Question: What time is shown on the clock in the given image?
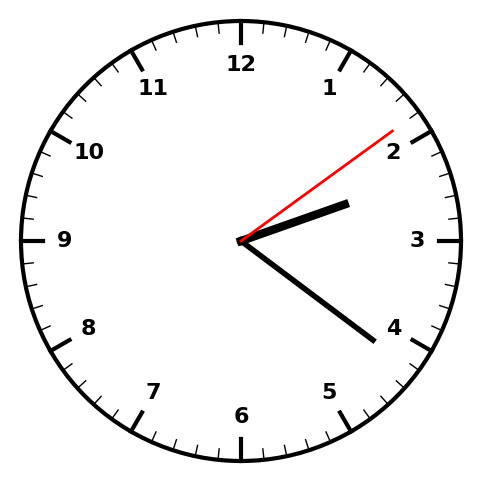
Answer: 02:21:09